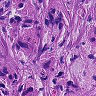
Metastatic tissue present: yes